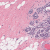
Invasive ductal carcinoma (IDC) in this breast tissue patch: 0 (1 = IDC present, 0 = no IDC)